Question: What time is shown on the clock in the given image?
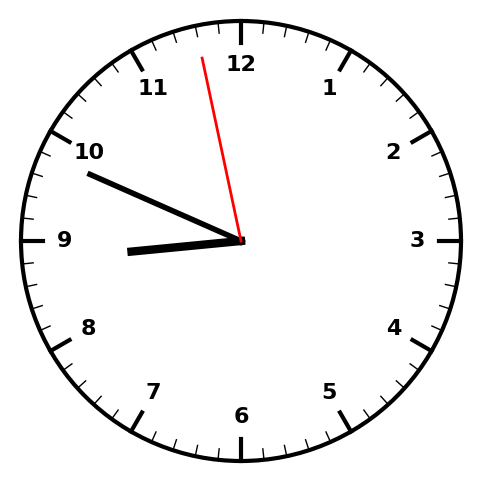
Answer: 08:48:58